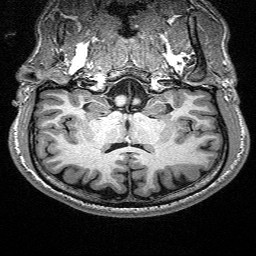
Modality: T1w
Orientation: sagittal
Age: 21
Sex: male
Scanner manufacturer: siemens
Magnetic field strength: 3 T
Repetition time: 2.4 s
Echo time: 0.03 s